Question: This is the structure of products table:

There are more than 600 Rows of record in this table.
What I want is that it shows something like this
'''
| Category | Price | Month | Year |
| Bills | 12389 | 08 | 2017 |
| Food | 10589 | 08 | 2017 |
| ... | ..... | .. | .... |
| Bills | 18989 | 07 | 2017 |
| Food | 20589 | 07 | 2017 |
| ... | ..... | .. | .... |
| Bills | 12784 | 06 | 2017 |
| Food | 23589 | 06 | 2017 |
| ... | ..... | .. | .... |
'''
What I did ?
'''
SELECT category AS 'Category', SUM(total_PRICE) AS 'Total Amount'
FROM 'products'
WHERE month(DATE)=(SELECT MONTH(CURDATE())) AND year(DATE)=(SELECT YEAR(CURDATE())) GROUP BY category ORDER BY 'Total Amount' DESC
'''
This one returns record for current month ""
I also tried this one
'''
SELECT *
FROM products
WHERE date_format(date,'%Y-%m') < date_format(now(),'%Y-%m') and
date_format(date,'%Y-%m') >= date_format(now() - interval 6 month,'%Y-%m')
'''
This returns all record from last SIX months
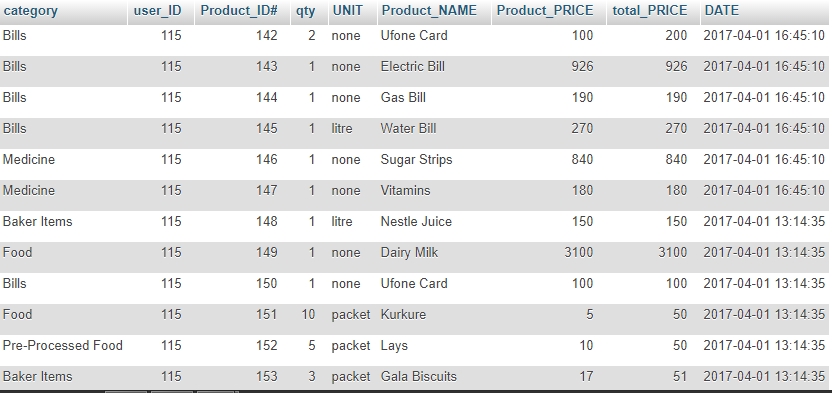
Answer: You would seem to want:
'''
SELECT category, date_format(date,'%Y-%m') as yyyymm, SUM(total_PRICE)
FROM products
WHERE date_format(date,'%Y-%m') < date_format(now(),'%Y-%m') and
date_format(date,'%Y-%m') >= date_format(now() - interval 6 month,'%Y-%m')
GROUP BY category, date_format(date,'%Y-%m')
ORDER BY category, yyyymm DESC;
'''